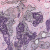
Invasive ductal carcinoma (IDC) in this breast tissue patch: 0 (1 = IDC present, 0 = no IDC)